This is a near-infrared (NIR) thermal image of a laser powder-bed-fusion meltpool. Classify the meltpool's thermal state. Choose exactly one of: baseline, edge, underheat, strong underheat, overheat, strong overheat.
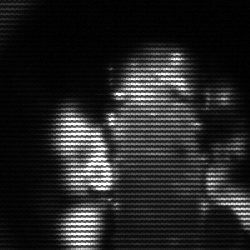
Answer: strong underheat